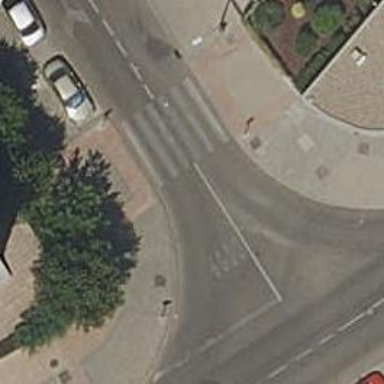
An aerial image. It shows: Zebra crossing on the road.